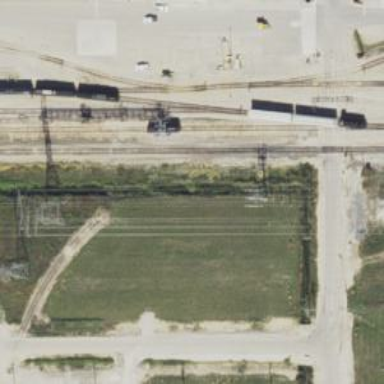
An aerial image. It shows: Abandoned railway.